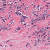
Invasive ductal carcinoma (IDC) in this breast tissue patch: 1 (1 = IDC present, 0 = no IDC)